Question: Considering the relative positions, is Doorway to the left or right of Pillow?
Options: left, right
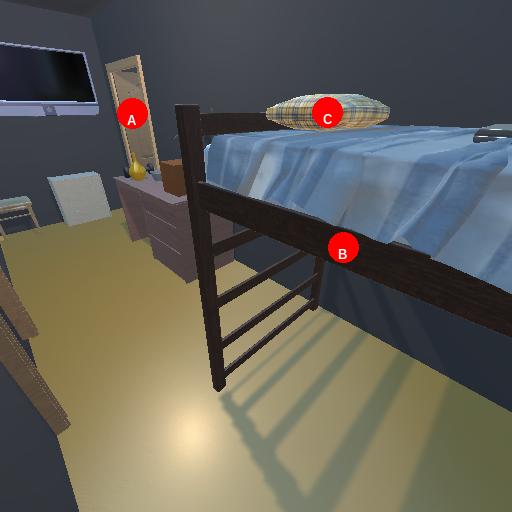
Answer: left